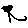
Label: flower